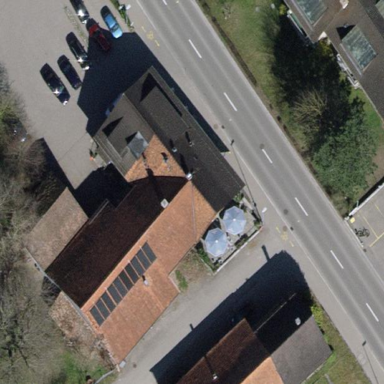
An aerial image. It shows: Building that houses restaurant with bakery inside.